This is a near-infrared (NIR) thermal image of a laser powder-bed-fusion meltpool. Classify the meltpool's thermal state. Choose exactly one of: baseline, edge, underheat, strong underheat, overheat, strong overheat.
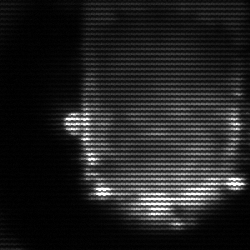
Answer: baseline